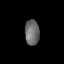
Tissue: skin
Cell type: Epithelial cells
Senescence score: 0.2614
Nuclear area (px): 352
Mean DAPI intensity: 109.327